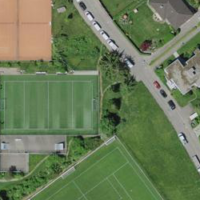
EUNIS habitat code: 53
Species observed at this site:
Anthocharis cardamines
Aglais urticae
Salvia pratensis